Question: I am trying to subset with R a big data frame (df). It has many columns and one of them is called Ratio_qubit_TS. I would like to subset it in a smaller dataframe (df_0.05) that only contains the values of Ratio_qubit_TS that are >= 0.5 and <1, with of course the other columns of my data frame that correspond to the selected rows. Then, I'll repeat this subsetting for different intervals of Ratio_qubit_TS.

I have tried to create a first subset of my data (=df_0.5), using this code, but I don't understand why it doesn't work :
df_0.5 <- df[df$Ratio_qubit_TS >=0.5 &
df$Ratio_qubit_TS <= 1]
The error message says :
Error in '[.data.frame'(df, df$Ratio_qubit_TS >= "0.5" & df$Ratio_qubit_TS <= :
undefined columns selected
If you had any advice on how I could solve that problem, it would be wonderful. It has been hours that I'm trying to find a solution and could not find any.
And I you had an idea on how to make R repeat the process of subsetting my data frame for different intervals of Ratio_qubit_TS (ex : 1<=Ratio_qubit_TS<1.5, then 1.5<=Ratio_qubit_TS<2...etc), I would be so so grateful.
Thanks :)
PS : It's the first time that I post on this forum and besides English is not my mothertongue, so I hope that you will understand easily my problem.
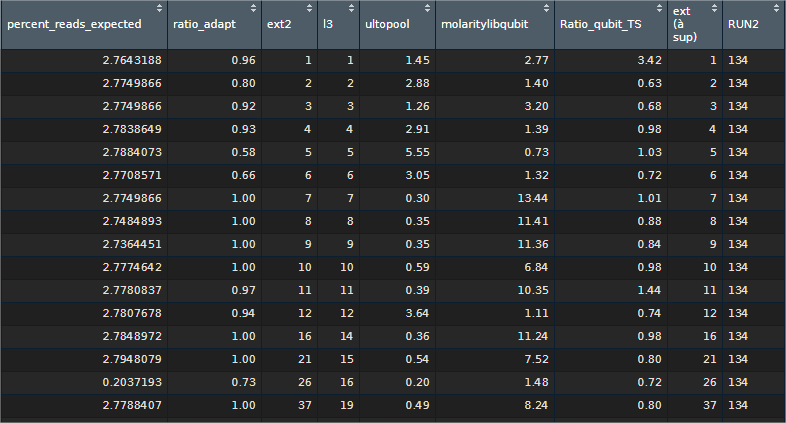
Answer: Try this:
'''
library(dplyr)
df_0.05 <- df %>% filter(between(Ratio_qubit_TS, 0.5, 1))
'''